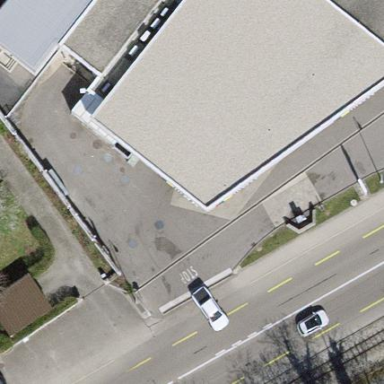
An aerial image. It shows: View of roof of building.